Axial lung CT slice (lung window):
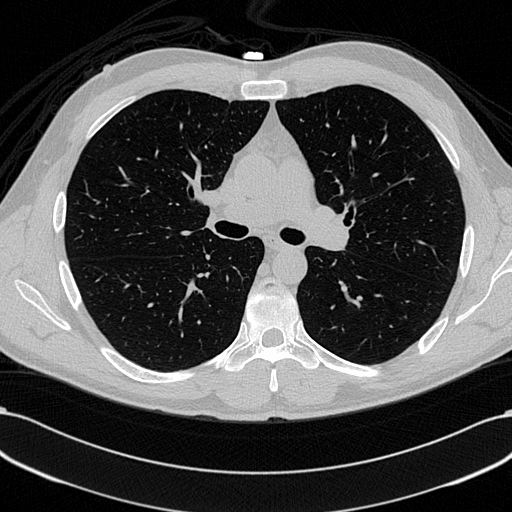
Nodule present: no